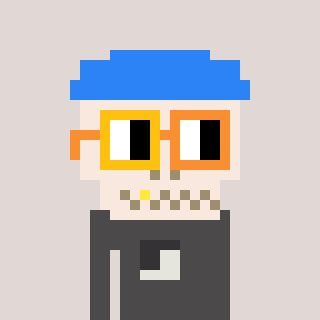
a pixel art character with square yellow and orange glasses, a skeleton-hat-shaped head and a grayscale-colored body on a warm background